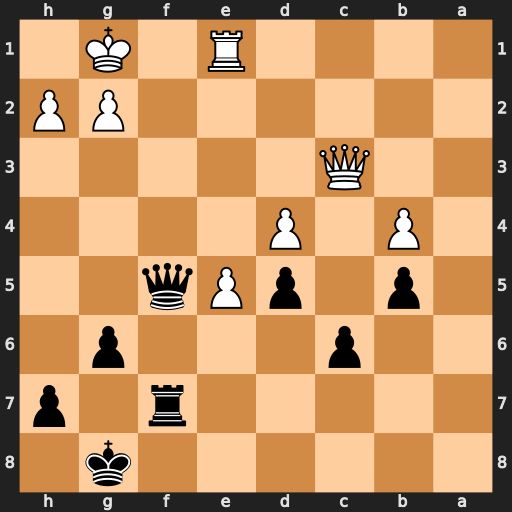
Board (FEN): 6k1/5r1p/2p3p1/1p1pPq2/1P1P4/2Q5/6PP/4R1K1
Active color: b
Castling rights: -
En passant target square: -
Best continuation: Qf2+ Kh1 Qf1+ Rxf1 Rxf1#